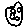
Label: moon